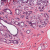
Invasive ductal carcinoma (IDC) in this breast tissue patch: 0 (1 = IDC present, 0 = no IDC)